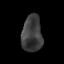
Tissue: skin
Cell type: Epithelial cells
Senescence score: 0.2791
Nuclear area (px): 726
Mean DAPI intensity: 61.574